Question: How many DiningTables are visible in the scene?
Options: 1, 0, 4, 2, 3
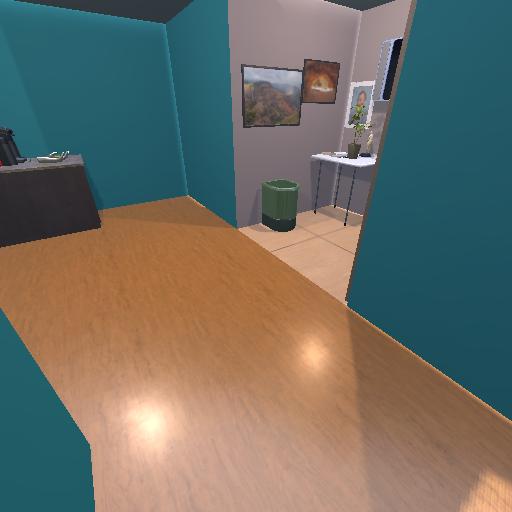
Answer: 1